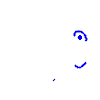
Particle: kaon